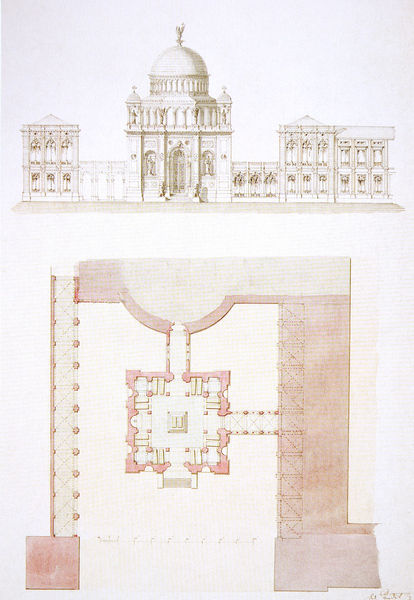
Titel: Entwurf zu einer Grabkapelle für Maximilian II. bei der Theatinerkirche in München - Grundriss und Aufriss
Künstler: Eduard Riedel
Standort: München
Institution: Bayerische Verwaltung der staatlichen Schlösser, Gärten und Seen, Bauabteilung
Schlagwörter: flügel, schatten, weiß, aquarell, braun, fenster, raum, schwarz, skizze, säule, säulen, tische, tür, zeichnung, zimmer, anlage, dach, gebäude, haus, rot, schloss, alt, wand, architektur, barock, innenraum, kirche, figur, renaissance, rosa, kreis, rund, turm, ansicht, bogen, fassade, italien, dächer, giebel, mauer, graphik, lila, violett, hof, platz, pilaster, figuren, kuppel, seitenansicht, tor, galerie, bögen, wände, eingang, gang, arkade, gewölbe, burg, kloster, kreuz, türme, münchen, palast, balustrade, dom, draufsicht, druck, räume, entwurf, kathedrale, villa, schattiert, risalit, mauern, apsis, kapelle, frontansicht, historismus, plan, zentrum, tempel, pavillon, querschnitt, rötel, quadrat, bau, masswerk, grabmal, quadratisch, riss, grundriss, bauwerk, palais, kreuzgang, aufriss, invalidendom, nischen, bauzeichnung, bauplan, baptisterium, zentralbau, gänge, seitenflügel, kolonade, theatinerkirche, kuppelbau, gebäudeplan, tambour, panteon, nebengebäude, synagoge, eckgebäude, entwrf, fenster7, grunfriss, kupel, engelsburg, renaissanve, masswerkl, wren, frontsicht